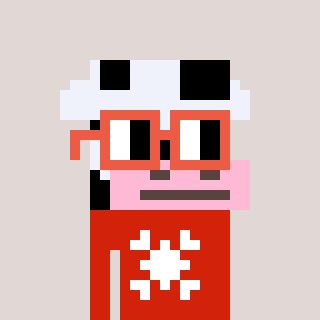
a pixel art character with square orange glasses, a cow-shaped head and a red-colored body on a warm background